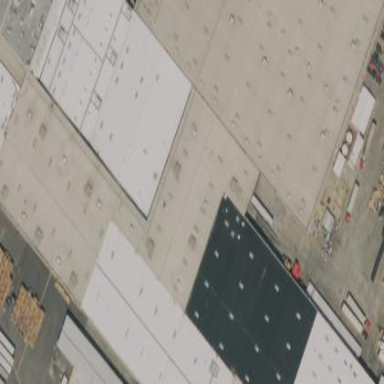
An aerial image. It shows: Factory building.